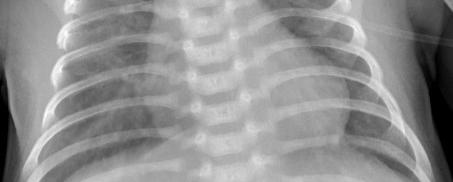
Diagnosis: PNEUMONIA